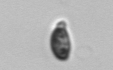
Label: Cryptophyta